Question: I have a lobby in which I want the users to be in sync. So when a user turns off his internet while the app is running, he should be removed. I know Firebase does not support server side coding, so the coding needs to be client side. The answers from <URL> do not answer this question since they expect that the user is online and they have an internet connection. So my question is if is possible to delete users when they got no internet? I thought maybe it is an idea to let the users update a value every 5 seconds, and when that update is not done, the other users in that lobby remove the player. This way is not good, since every player needs to retrieve and upload alot of data every 5 seconds. What is the best way to solve this?
Edit: to make it short, lets say each user has an image. The image should be green when the user is connected, and grey when disconnected.
Edit 2: after thinking it over, it is really hard to accurate present the connected users on a client-side server. That is why, if nobody has a different solution, I should add another server which can execute server-side codes. Because of the larges amount of servers, I would like to know which server I should use. The server should run a simple function which only checks if the users are connected or disconnected and can communicate with Firebase. If I am correct it should look like this:
But the server also needs to communicate with the users directly. I have absoluty no idea where to start.
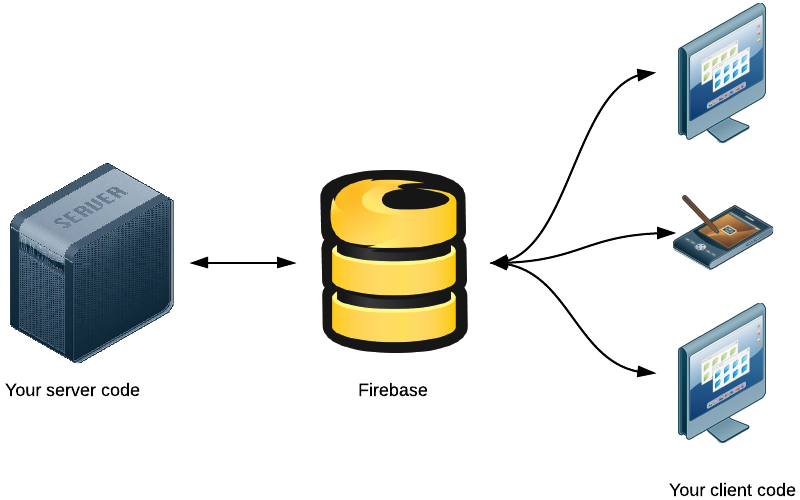
Answer: If I'm not completely wrong, you should be able to use onDisconnect.
From the Firebase, documentation:
> How onDisconnect:Works:
When an onDisconnect() operation is established, it lives on the Firebase Realtime Database server. The server checks security to make sure the user can perform the write event requested, and informs the client if it is invalid. The server then monitors the connection. If at any point it times out, or is actively closed by the client, the server checks security a second time (to make sure the operation is still valid) and then invokes the event.
In app in production I'm using onDisconnectRemoveValue, and when I close the app, the user removes himself from the lobby. Not sure how it works when you turn the device in airplane mode, but from the documentation it seems there should be no problem.
One thing: when you test it better do it on real device, the simulator have issues with turning it off and on, at least the on I have installed.
: So i checked the onDisconnect when you put the device on airplane mode and it works! The question is, that it removes the user in about a 1:30 min, approximately, so if you read the documentation or ask the support, you may be (and only may be) able to find a way to set the time you want.